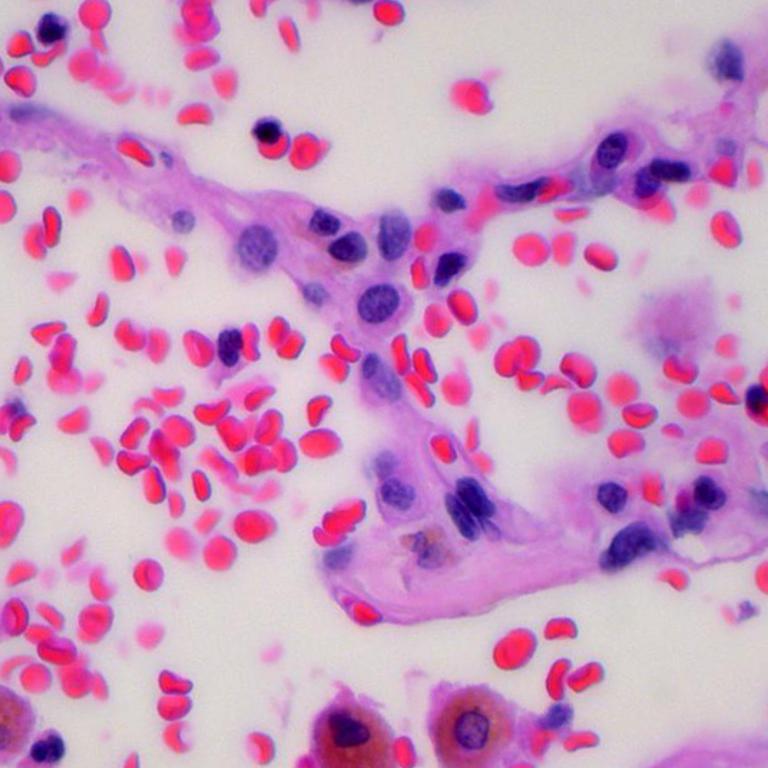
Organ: lung
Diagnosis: benign